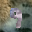
Label: 9